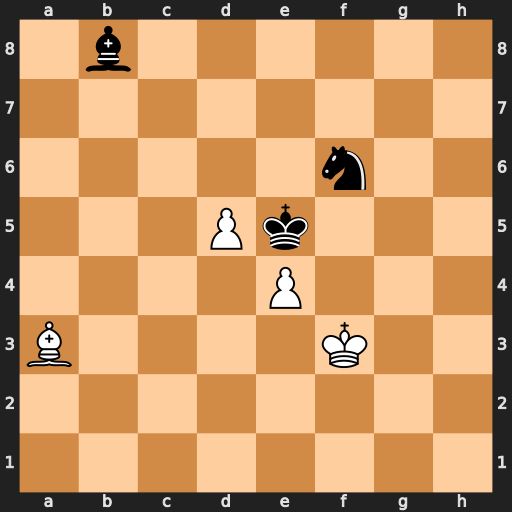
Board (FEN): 1b6/8/5n2/3Pk3/4P3/B4K2/8/8
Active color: w
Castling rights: -
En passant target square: -
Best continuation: Bb2+ Kd6 Bxf6